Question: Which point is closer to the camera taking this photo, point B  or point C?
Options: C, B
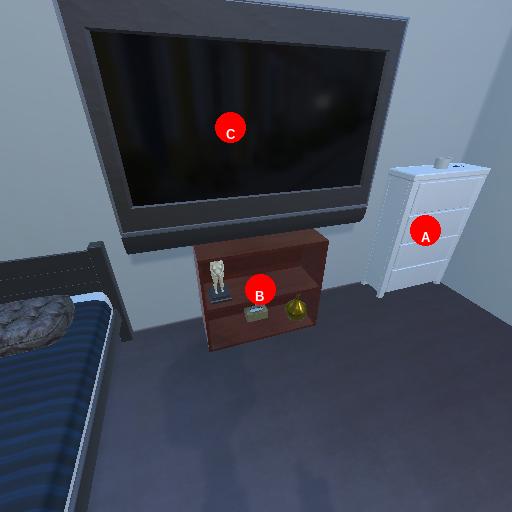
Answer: C